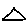
Label: triangle